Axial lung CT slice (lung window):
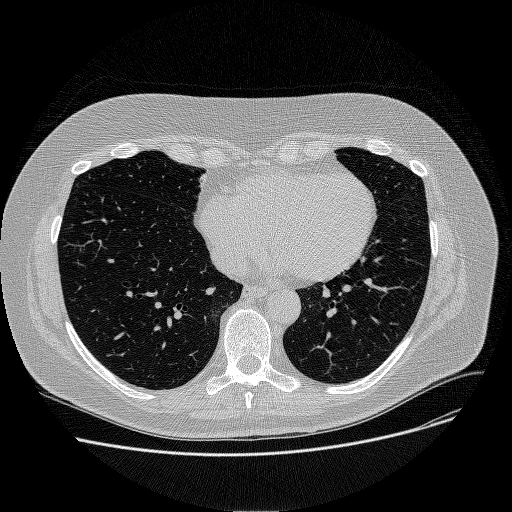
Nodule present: no